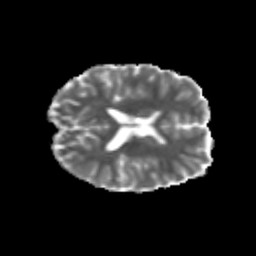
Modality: MD
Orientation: axial
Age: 24
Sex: male
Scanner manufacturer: siemens
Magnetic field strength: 3 T
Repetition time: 3.5 s
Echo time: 0.125 s